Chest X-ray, PA view. Patient: 49 years old, sex F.
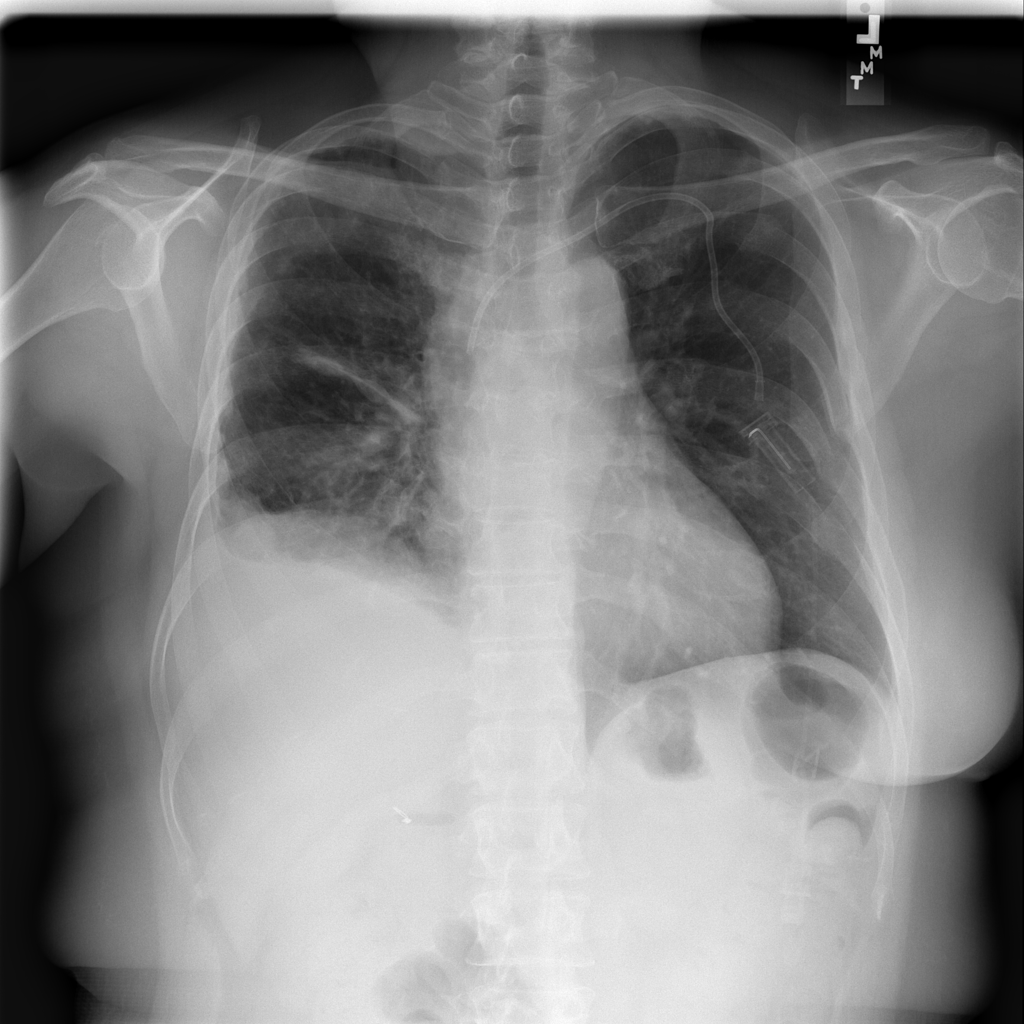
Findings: Effusion